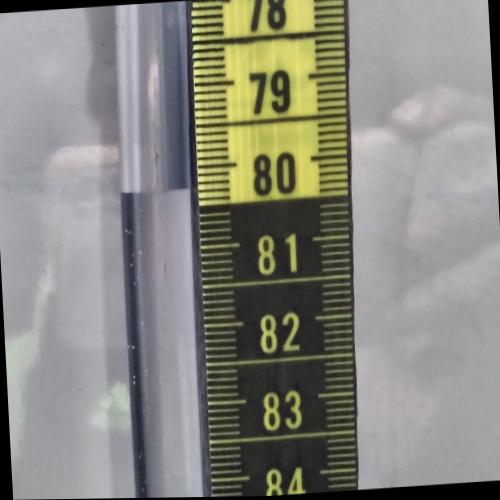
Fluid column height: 80.3 cm